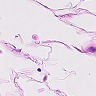
Metastatic tissue present: no